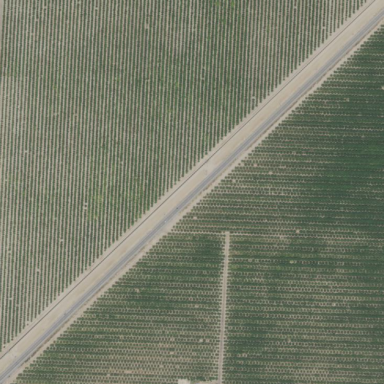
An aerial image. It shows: Orchard filled with almond trees.